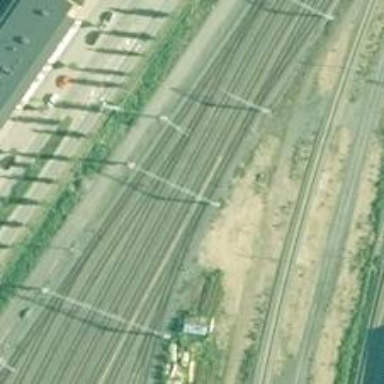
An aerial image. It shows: Railway yard with electrified contact lines.